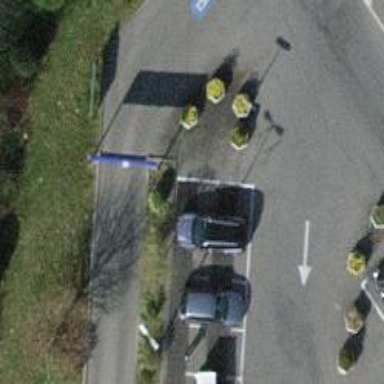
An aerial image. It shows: Bollard made of concrete.